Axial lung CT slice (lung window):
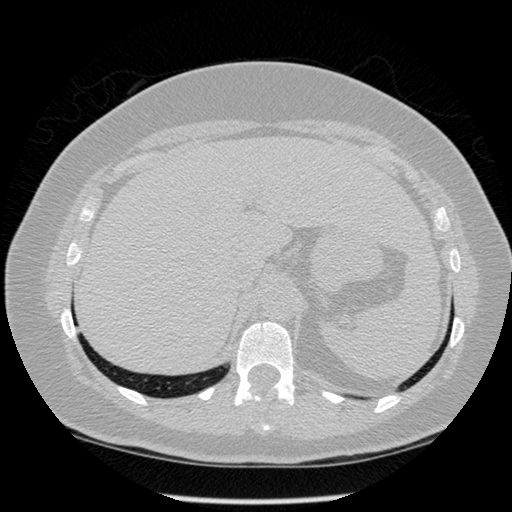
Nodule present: no